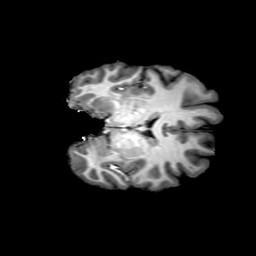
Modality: T1w
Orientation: coronal
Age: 33
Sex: female
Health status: ill